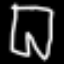
Label: pants